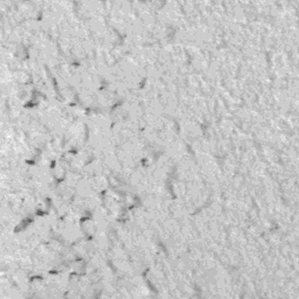
Label: frost